Field crop: maize
Growth stage: 2
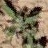
Species: atriplex